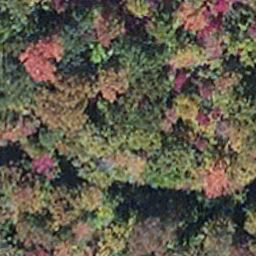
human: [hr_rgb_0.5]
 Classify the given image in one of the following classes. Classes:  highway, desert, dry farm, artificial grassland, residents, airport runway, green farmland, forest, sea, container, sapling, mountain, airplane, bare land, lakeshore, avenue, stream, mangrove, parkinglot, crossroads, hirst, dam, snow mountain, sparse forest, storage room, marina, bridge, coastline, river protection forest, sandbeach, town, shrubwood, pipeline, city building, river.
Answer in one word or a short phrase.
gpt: mangrove